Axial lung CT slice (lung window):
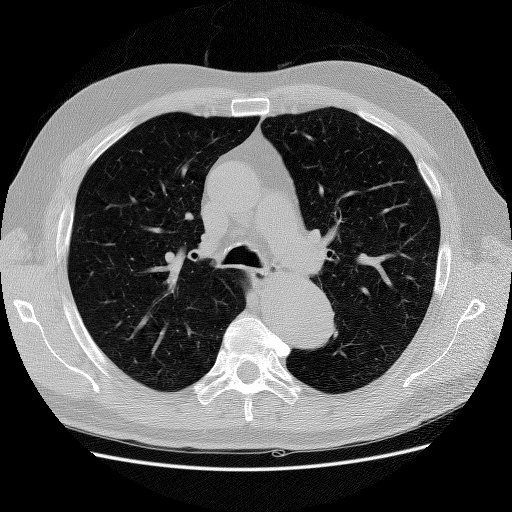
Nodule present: no